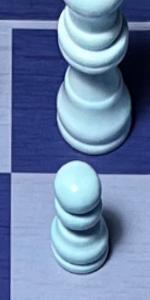
Label: Pawn_White